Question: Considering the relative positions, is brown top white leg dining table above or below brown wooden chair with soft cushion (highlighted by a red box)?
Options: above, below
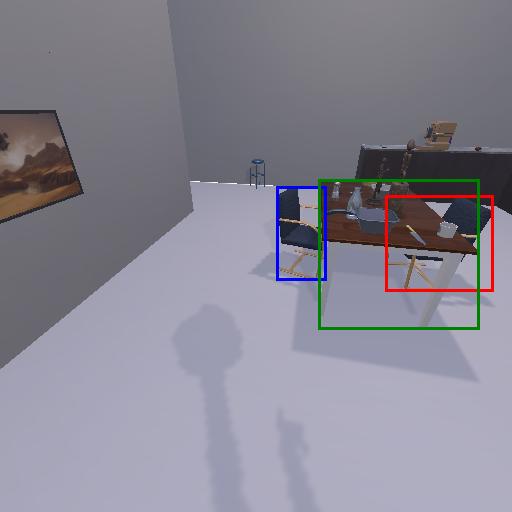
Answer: above